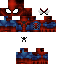
A male human skin with dark skin, wearing brown helmet dressed in a red suit and red pants, featuring a closed mouth.